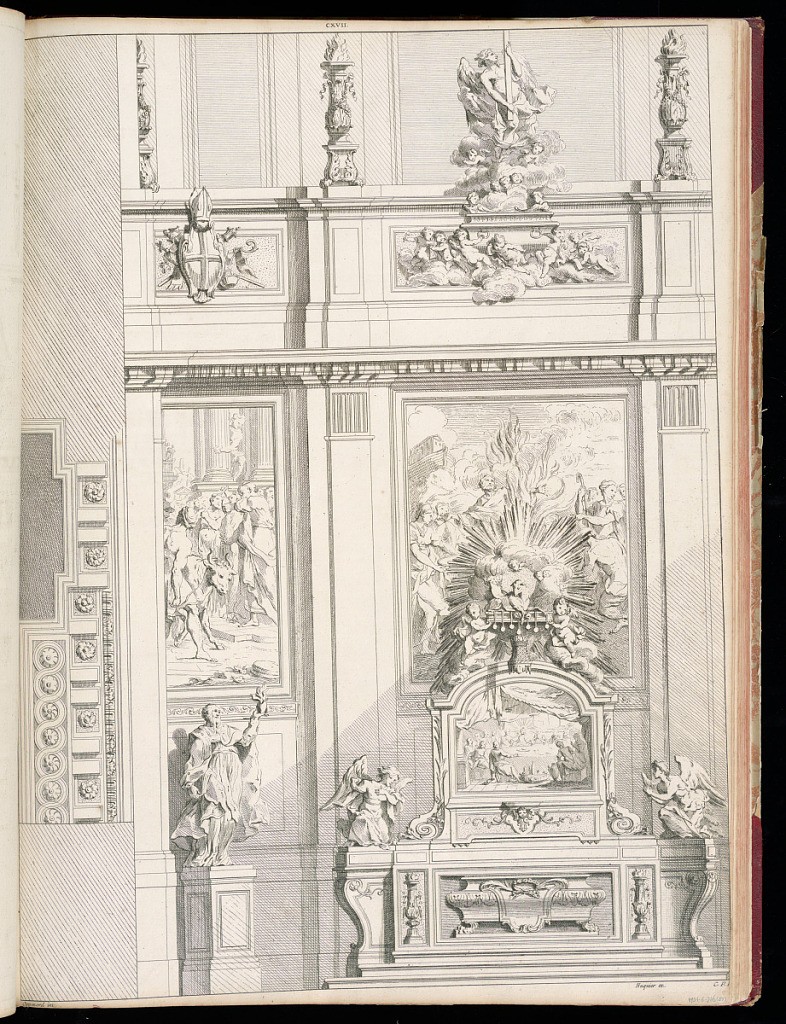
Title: Elevation of a Tomb
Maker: Gilles-Marie Oppenord, French, 1672–1742
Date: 1749-1761
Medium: Etching and engraving on laid paper
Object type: Bound print
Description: Elevation of a tomb with sculpted angels on either side, and at center a painted scene of Christ's last supper topped by a sculpted group of a lamb held aloft by two small angels. This tomb is set against a wall, against which is a sculpture of a saint and on which are scenes of sacrifice and a sculpted group of an angel holding a cross, held aloft on a cloud supported by putti. The plate is signed and numbered, although the numbering is hidden within the fold of the album.